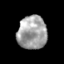
Tissue: skin
Cell type: Epithelial cells
Senescence score: 0.2462
Nuclear area (px): 962
Mean DAPI intensity: 161.726